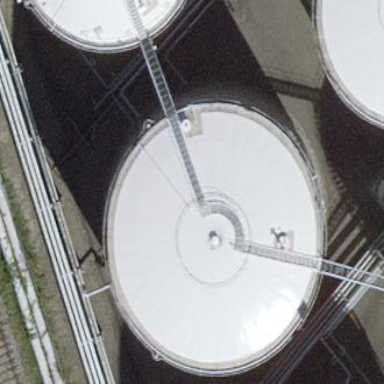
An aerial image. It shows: Building with storage tank.